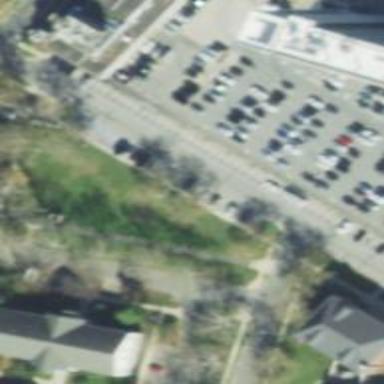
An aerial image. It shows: Parking area.